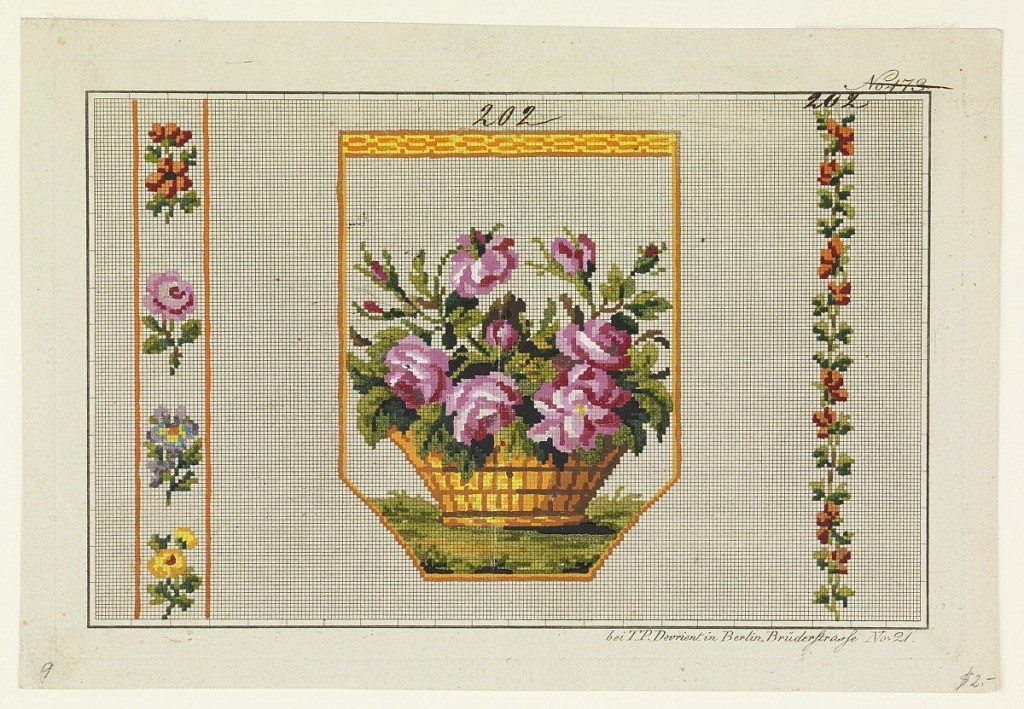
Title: Drawing
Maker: T. P. Devrient, active ca. 1860
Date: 19th century
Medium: Brush and gouache on pre-printed squared laid paper
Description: A basket of purple flowers and green leaves. A rinceau of green leaves and red flowers on right; a row of vertical flowers on left, in red, purple, blue, and yellow.